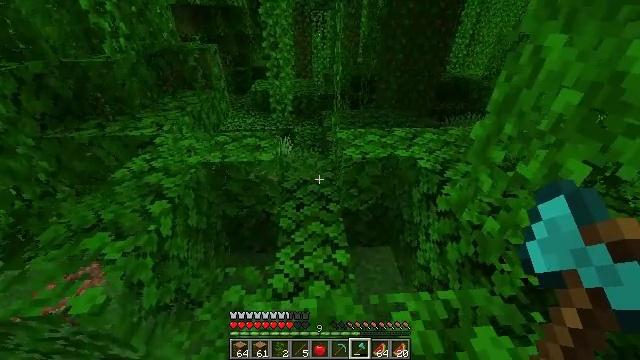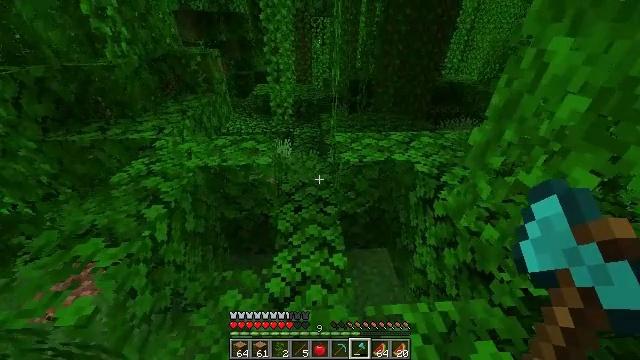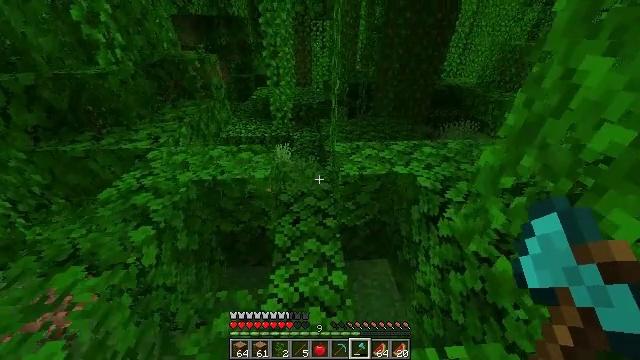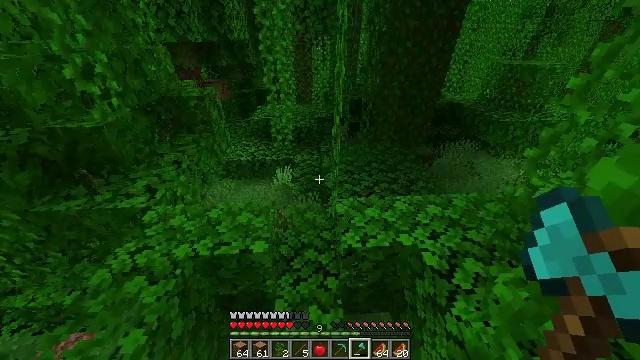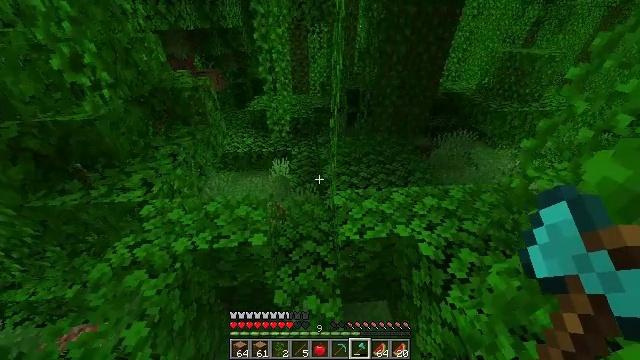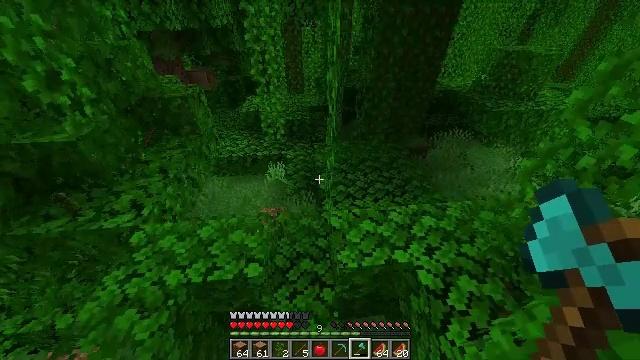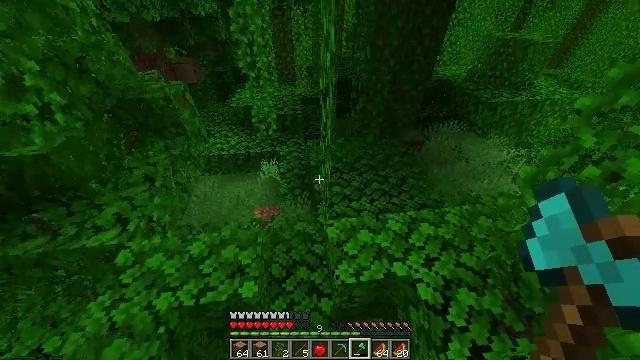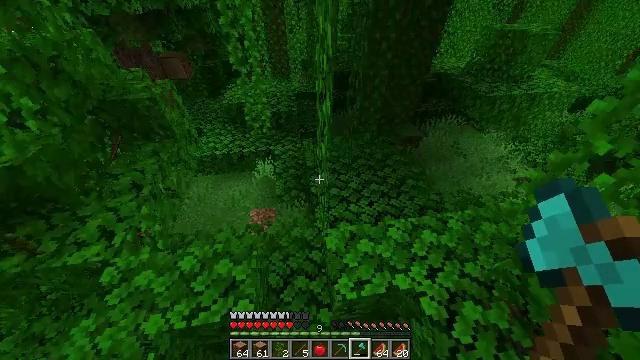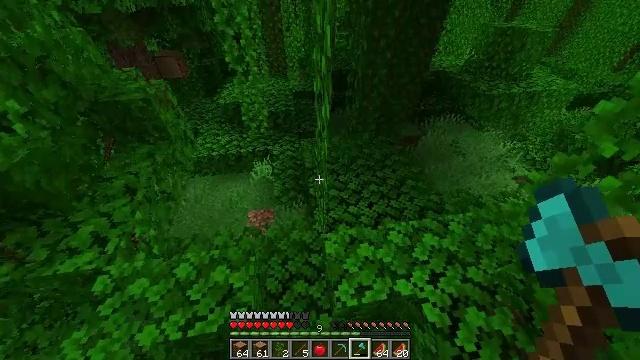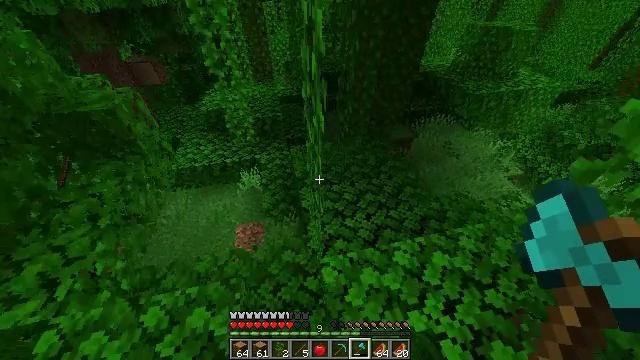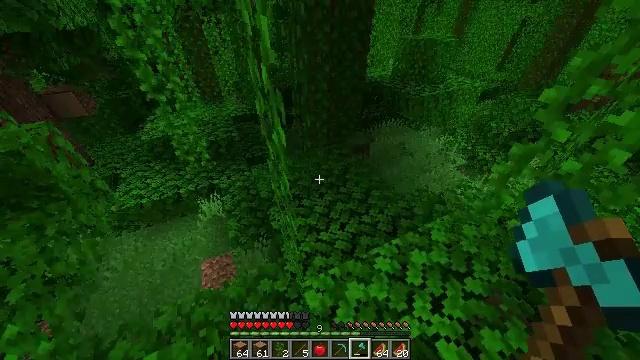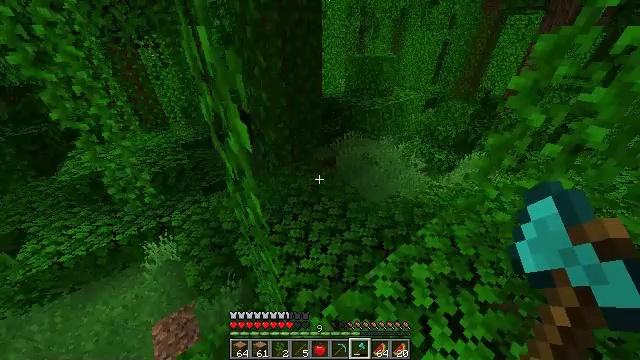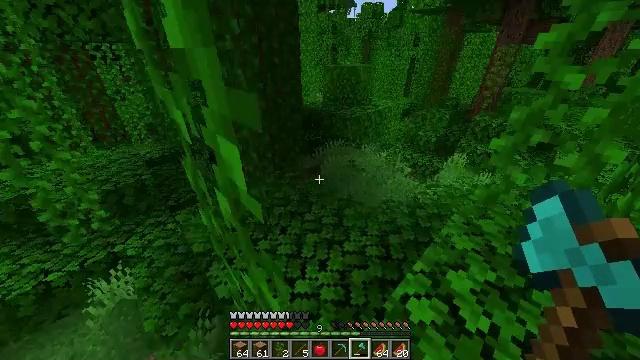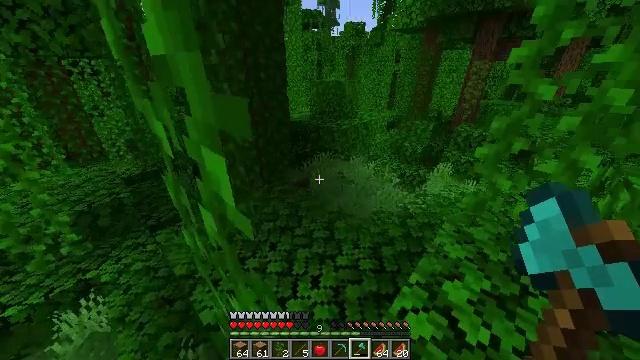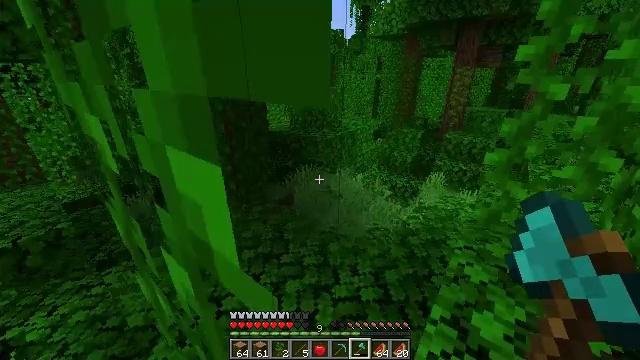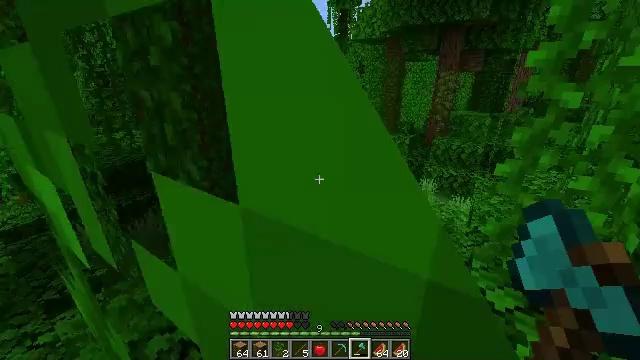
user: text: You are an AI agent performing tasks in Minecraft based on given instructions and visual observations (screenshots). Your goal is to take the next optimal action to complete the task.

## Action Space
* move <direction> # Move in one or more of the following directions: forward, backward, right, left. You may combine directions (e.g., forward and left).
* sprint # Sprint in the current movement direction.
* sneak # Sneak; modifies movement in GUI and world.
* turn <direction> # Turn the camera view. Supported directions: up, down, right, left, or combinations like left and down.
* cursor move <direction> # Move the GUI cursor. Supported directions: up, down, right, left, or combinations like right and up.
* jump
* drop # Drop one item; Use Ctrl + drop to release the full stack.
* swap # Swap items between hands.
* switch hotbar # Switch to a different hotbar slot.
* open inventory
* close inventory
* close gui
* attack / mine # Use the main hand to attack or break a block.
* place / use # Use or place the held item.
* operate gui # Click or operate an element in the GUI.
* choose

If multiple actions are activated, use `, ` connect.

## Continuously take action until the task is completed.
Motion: motion action
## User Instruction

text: Retrieve vines from walls or cliffs.
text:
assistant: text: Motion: move forward, sprint, jump
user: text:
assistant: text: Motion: move forward, sprint, jump
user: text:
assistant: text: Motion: move forward, jump
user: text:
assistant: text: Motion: move forward, turn down, jump
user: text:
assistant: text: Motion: move forward, turn right and down, jump
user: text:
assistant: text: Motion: move forward, turn right and down, jump
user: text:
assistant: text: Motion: move forward, turn right and down, jump
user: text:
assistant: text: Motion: move forward
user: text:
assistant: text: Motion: move forward, turn right
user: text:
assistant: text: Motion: move forward, turn right and up
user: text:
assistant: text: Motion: move forward, turn right and up
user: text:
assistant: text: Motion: turn right and up
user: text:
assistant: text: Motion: turn right and up
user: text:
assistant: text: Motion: turn right and up
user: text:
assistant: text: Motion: turn right and up
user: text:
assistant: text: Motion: turn right and up
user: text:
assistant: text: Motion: move forward, turn right
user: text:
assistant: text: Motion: move forward
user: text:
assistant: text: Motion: move forward, jump
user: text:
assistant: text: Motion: move forward, jump
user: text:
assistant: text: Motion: move forward, turn left and down, jump
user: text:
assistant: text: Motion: move forward and move right, turn left and down, jump
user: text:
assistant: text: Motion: move forward and move right, turn left and down, jump
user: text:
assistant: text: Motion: move forward and move right, turn left and down, jump
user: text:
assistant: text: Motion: move forward and move right, turn left and down
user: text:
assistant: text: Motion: move forward and move right, turn left and down
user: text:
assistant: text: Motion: turn left
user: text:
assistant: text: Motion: no_op
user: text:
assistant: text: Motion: no_op
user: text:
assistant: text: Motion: no_op